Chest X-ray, AP view. Patient: 78 years old, sex M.
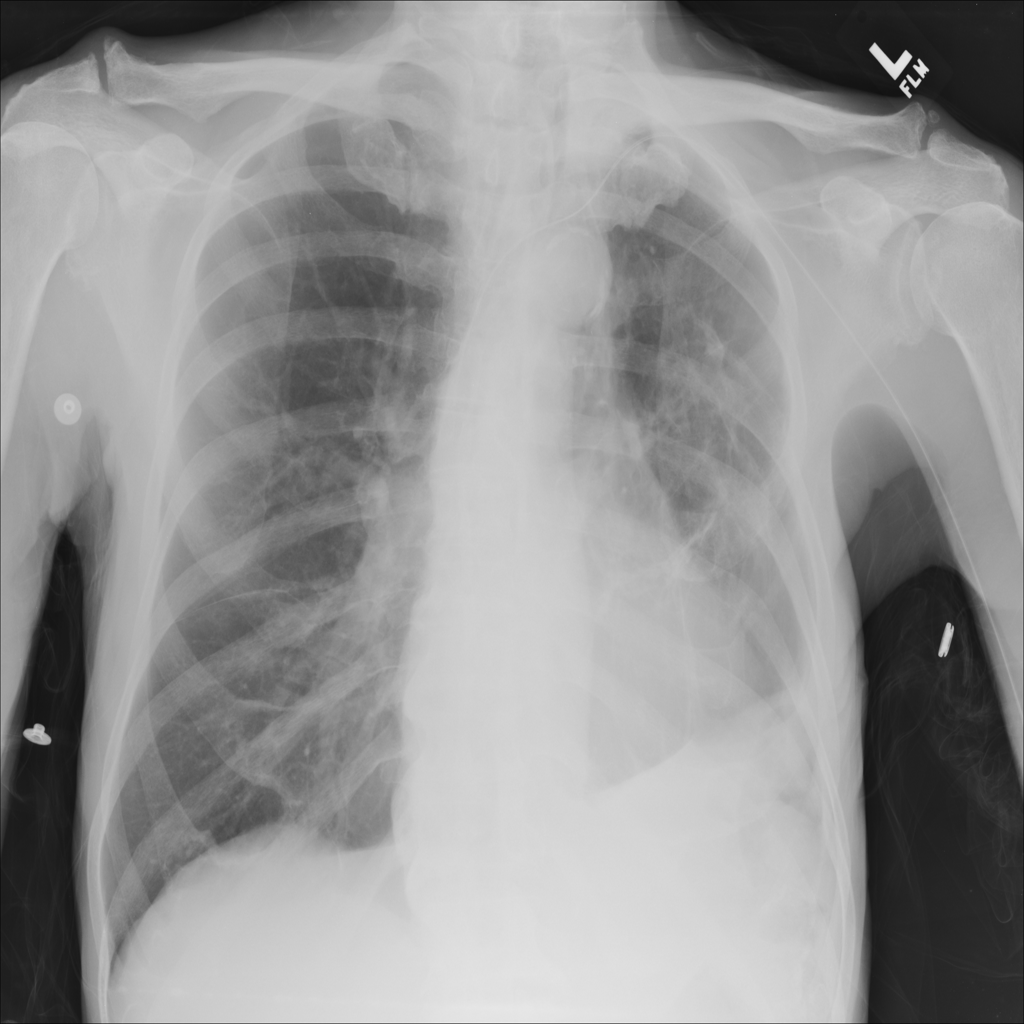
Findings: No Finding